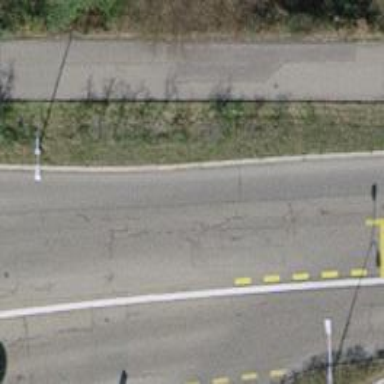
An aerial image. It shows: Asphalt road classified as tertiary.